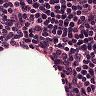
Metastatic tissue present: no